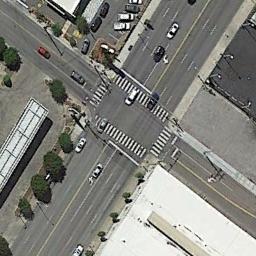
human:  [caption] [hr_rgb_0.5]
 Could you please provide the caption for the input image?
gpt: There are a few cars at the intersection .

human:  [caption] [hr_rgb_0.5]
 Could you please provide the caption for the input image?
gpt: There are several moving vehicles on the road at the intersection, With many buildings and some trees around the intersection .

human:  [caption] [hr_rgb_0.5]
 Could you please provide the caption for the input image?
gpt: An intersection with normal traffic is between some buildings .

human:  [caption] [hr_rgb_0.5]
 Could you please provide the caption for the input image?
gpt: There's a stop at the intersection .

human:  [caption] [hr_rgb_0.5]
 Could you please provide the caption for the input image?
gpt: An intersection beside a white building .